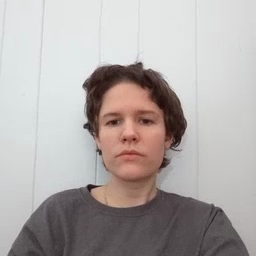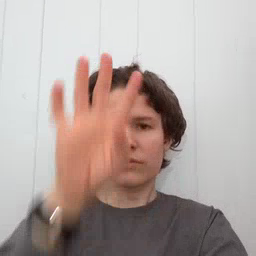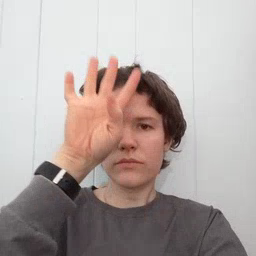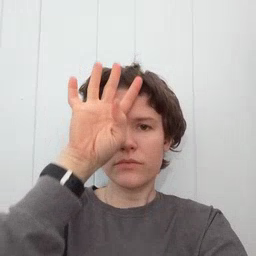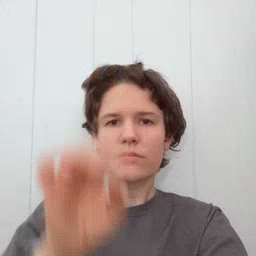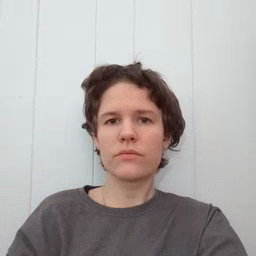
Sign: fireman